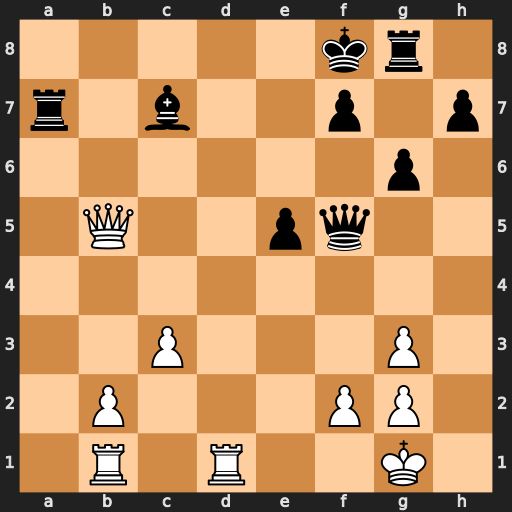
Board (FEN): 5kr1/r1b2p1p/6p1/1Q2pq2/8/2P3P1/1P3PP1/1R1R2K1
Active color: w
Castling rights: -
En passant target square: -
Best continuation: Qc5+ Kg7 Qxa7